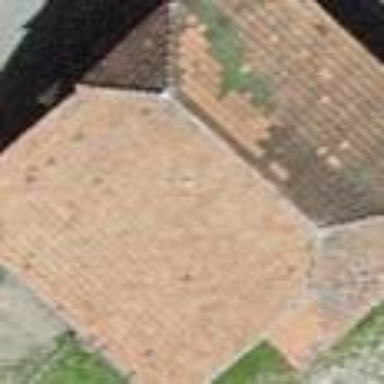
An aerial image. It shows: Barn.